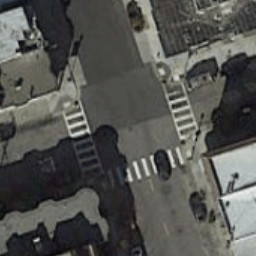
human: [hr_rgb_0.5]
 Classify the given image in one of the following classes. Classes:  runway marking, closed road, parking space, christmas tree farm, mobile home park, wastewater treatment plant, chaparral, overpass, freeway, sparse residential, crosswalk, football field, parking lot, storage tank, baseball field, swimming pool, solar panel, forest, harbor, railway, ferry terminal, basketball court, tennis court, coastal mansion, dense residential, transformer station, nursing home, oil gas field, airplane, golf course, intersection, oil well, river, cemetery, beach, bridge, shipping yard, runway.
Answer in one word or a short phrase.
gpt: crosswalk